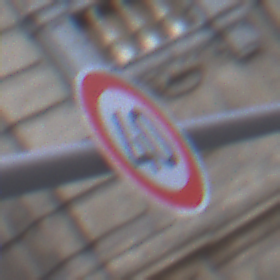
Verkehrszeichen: Geschwindigkeit40
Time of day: SunriseSunset
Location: Outdoor (Urban)
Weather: PartlyCloudy
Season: NotSpecified
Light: Natural